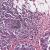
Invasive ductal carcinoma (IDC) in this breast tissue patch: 1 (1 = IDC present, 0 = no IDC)